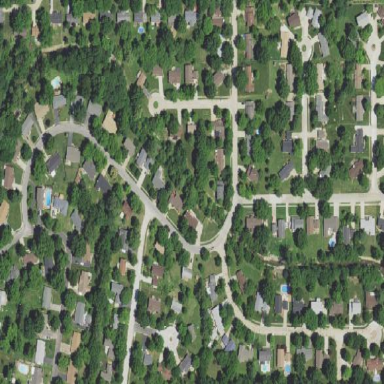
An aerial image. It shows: Residential area consisting of single-family homes.